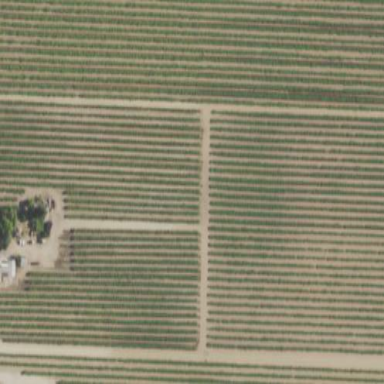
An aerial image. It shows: Beautiful vineyard in the countryside.